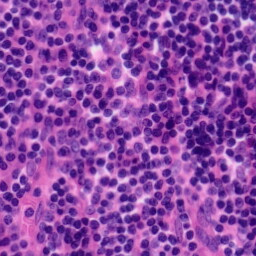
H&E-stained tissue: Tonsil